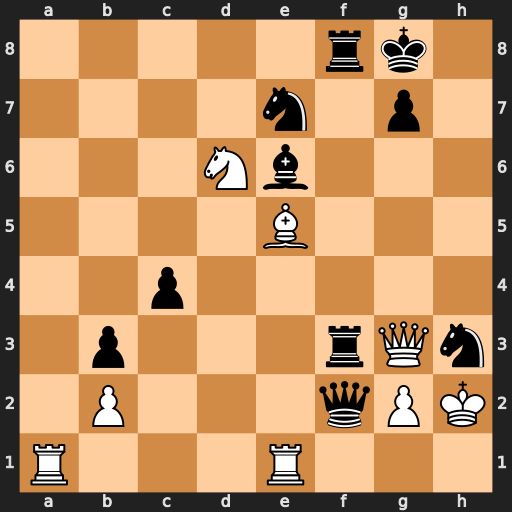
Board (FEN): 5rk1/4n1p1/3Nb3/4B3/2p5/1p3rQn/1P3qPK/R3R3
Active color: w
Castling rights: -
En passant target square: -
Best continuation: Qxg7#